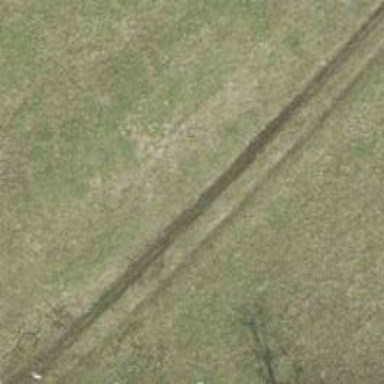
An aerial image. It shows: Track with grade 5 tracktype.